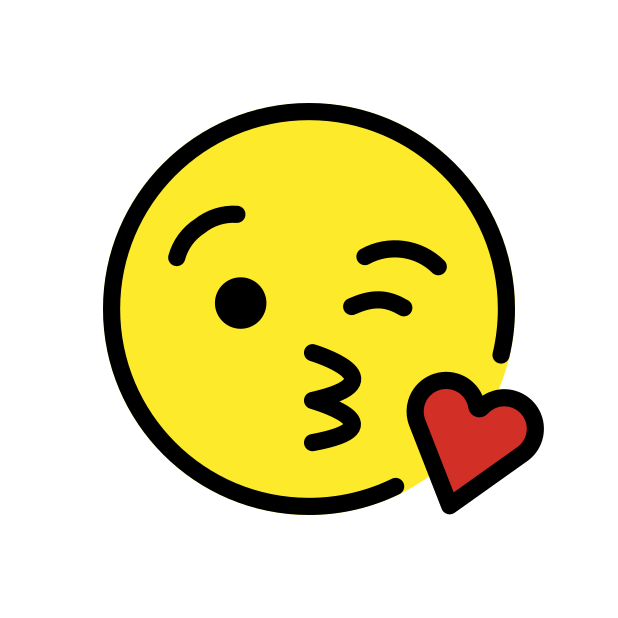
Emoji: 😘
Name: face throwing a kiss
Unicode: 0x1f618